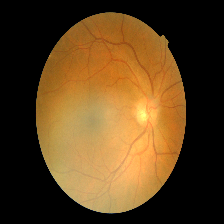
Diabetic retinopathy grade: Mild